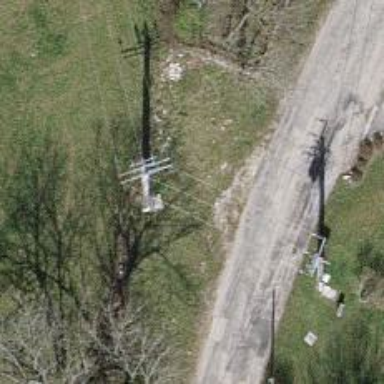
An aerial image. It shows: Minor distribution substation.